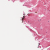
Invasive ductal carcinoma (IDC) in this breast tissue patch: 0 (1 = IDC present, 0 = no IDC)